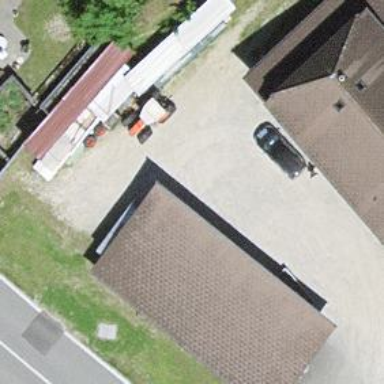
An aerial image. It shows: View of roof of building.